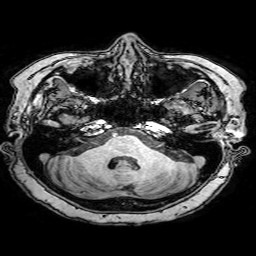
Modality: T1w
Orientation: coronal
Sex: female
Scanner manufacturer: philips
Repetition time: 0.00815 s
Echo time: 0.00375 s